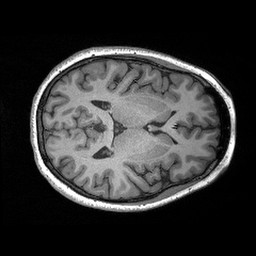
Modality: T1w
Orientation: axial
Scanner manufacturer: siemens
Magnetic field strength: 3 T
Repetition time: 2.3 s
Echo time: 0.00298 s